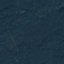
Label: Forest